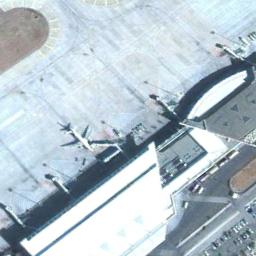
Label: airplane